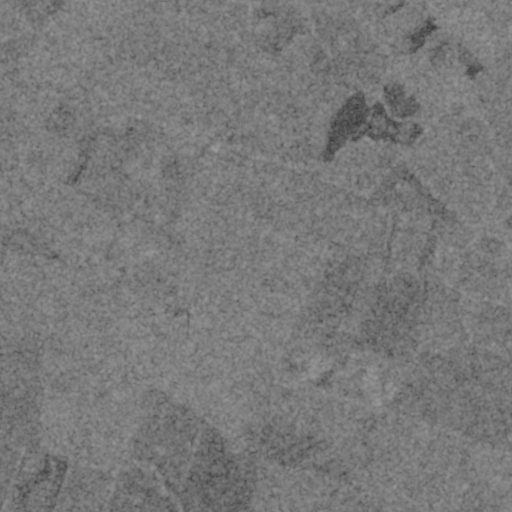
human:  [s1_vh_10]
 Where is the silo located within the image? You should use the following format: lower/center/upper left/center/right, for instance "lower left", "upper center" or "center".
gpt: The silo is located in the upper right of the image.
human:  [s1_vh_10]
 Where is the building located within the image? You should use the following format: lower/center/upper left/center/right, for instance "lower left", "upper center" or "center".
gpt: The building is located in the upper right of the image.
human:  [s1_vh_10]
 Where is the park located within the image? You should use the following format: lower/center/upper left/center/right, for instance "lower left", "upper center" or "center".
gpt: There is no park in the image.

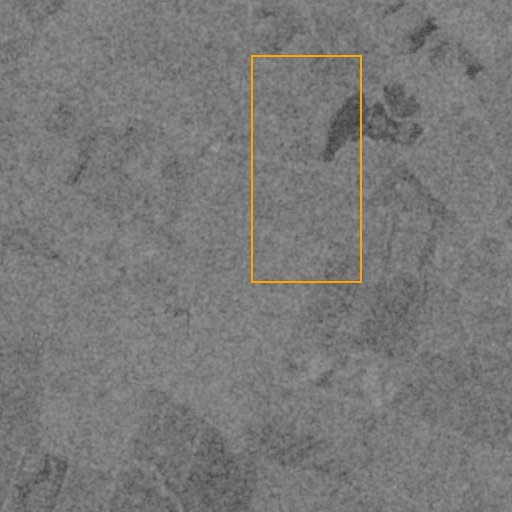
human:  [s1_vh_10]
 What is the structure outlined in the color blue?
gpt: There is no blue outline.
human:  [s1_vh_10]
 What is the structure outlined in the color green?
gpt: There is no structure outlined in green.